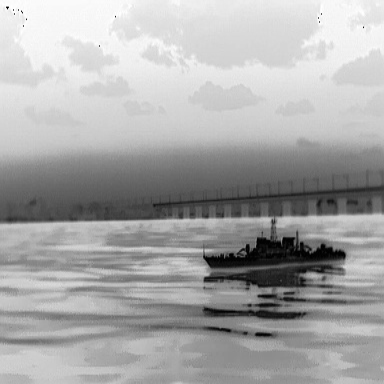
There is a warship in the infrared image.